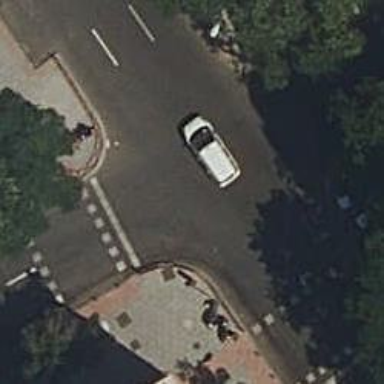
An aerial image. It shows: Road with traffic signals.